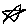
Label: star